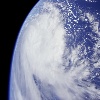
Label: cloud